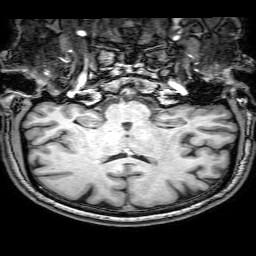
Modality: T1w
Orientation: sagittal
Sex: male
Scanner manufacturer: philips
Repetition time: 0.008137 s
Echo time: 0.00374 s